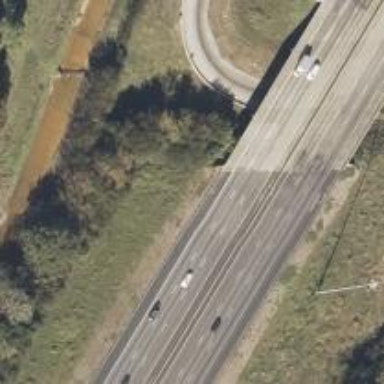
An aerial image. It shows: Bridge over motorway.